Question: I'm new to storyboarding and I'm just wondering is it possible to link one UITabBarController to another? How would I go about replacing the Tabs of the 1st TabBarViewController with the 2nd TabBarViewControllers tabs when opening the 2nd TabBarViewController?

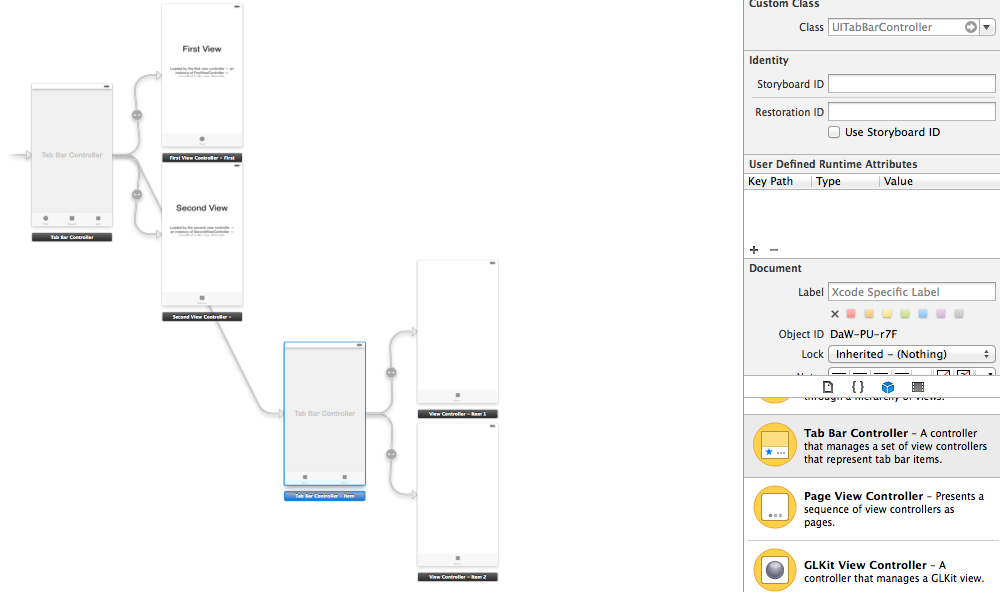
Answer: The way to do this is have sets of view controllers. So you want to "switch" tab view controllers, you essentially remove all the current ones, then provide another set. You cannot embed one inside the other.
If you really really want to, you could set up some method in your appDelegate to actually swap out one tab controller for another, but that's overkill.
I did something like this in a shipping app - I had a login view that became the rootViewController of the app until the user logged in. Then I transitioned to a tab controller (fade in and out) - looked nice.